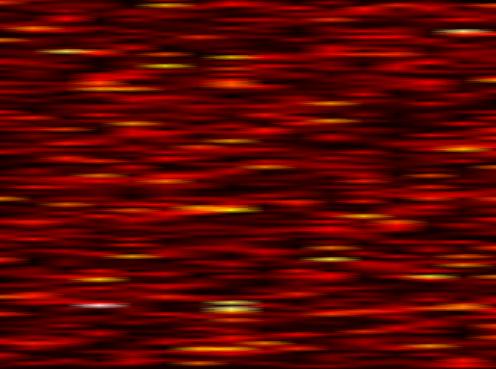
Label: UFMC